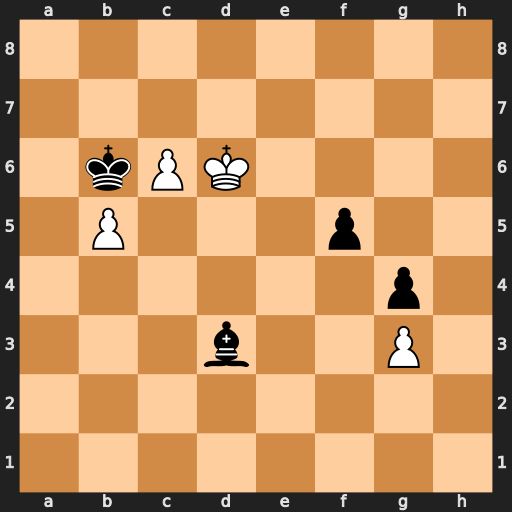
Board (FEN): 8/8/1kPK4/1P3p2/6p1/3b2P1/8/8
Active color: w
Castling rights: -
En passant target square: -
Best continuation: c7 Kb7 Kd7 Bxb5+ Kd8 Kc6 c8=Q+